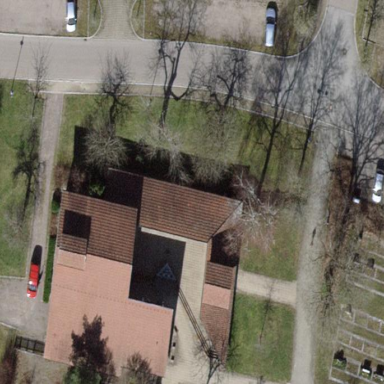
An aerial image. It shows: View of roof of building.